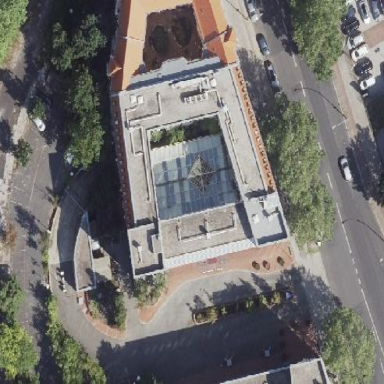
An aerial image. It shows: Close-up view of roof part of building.